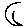
Label: moon